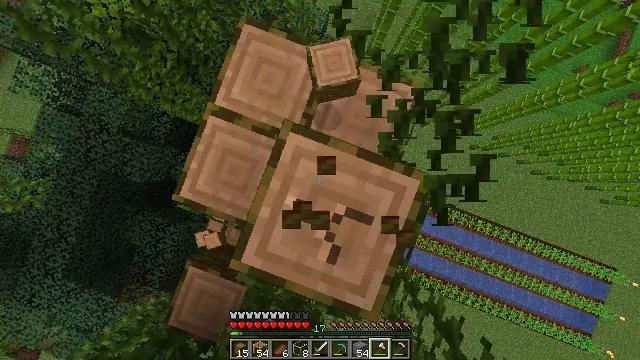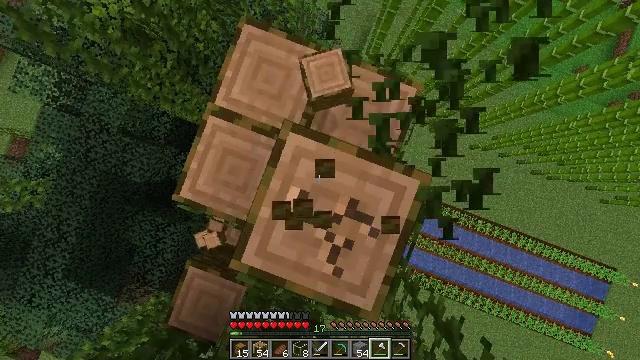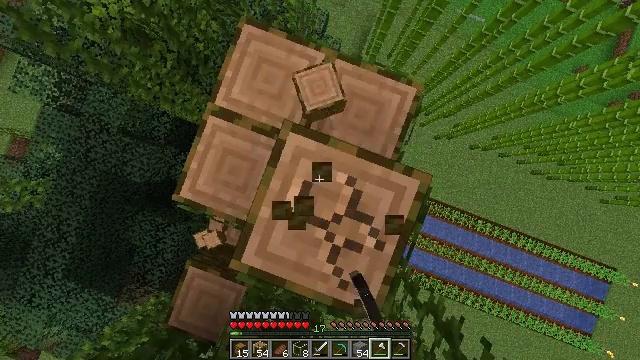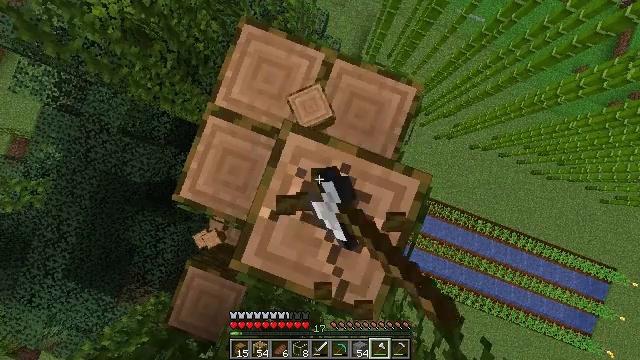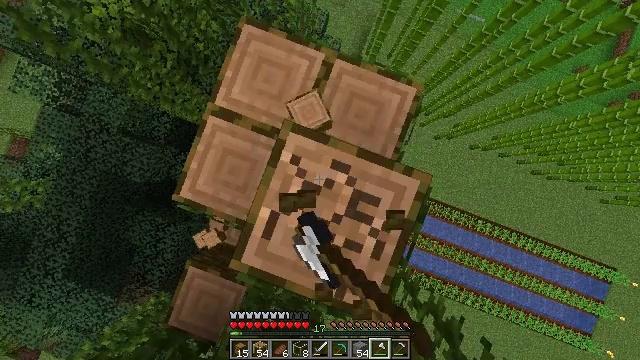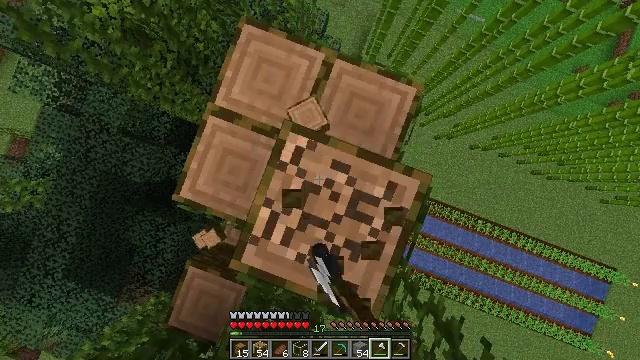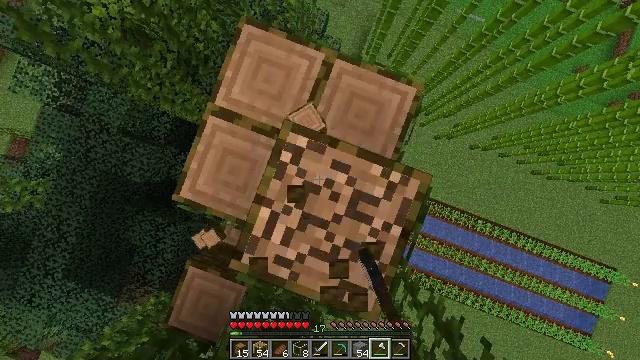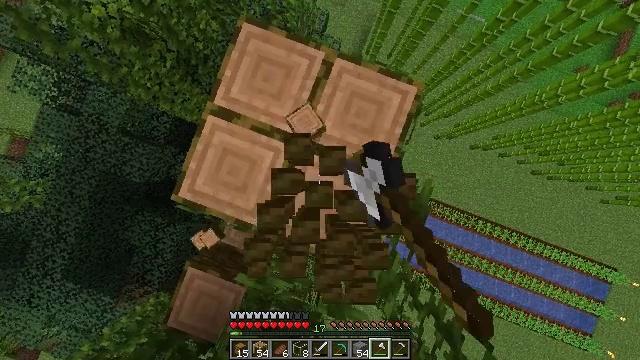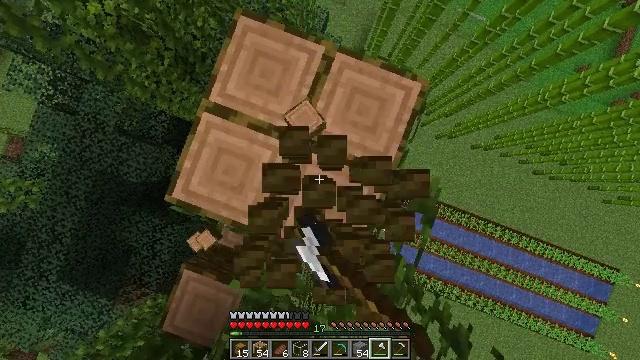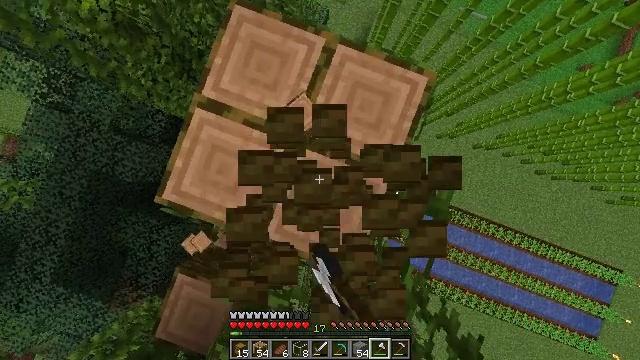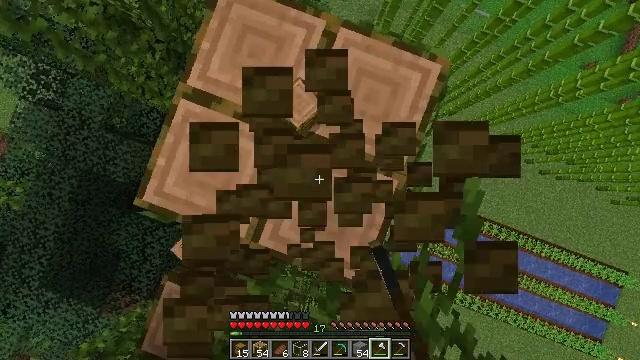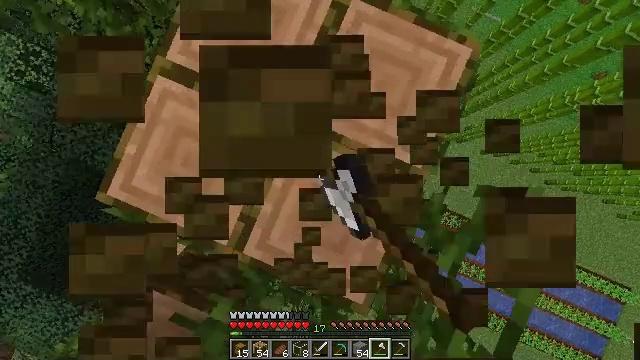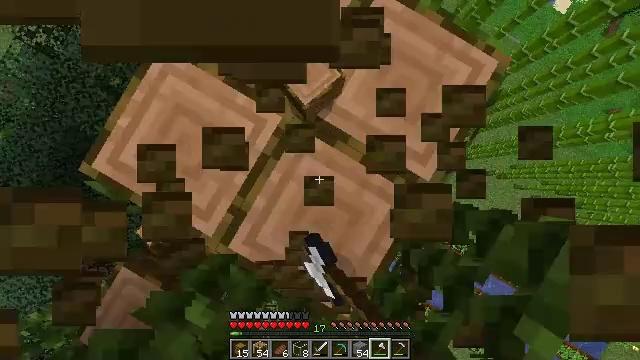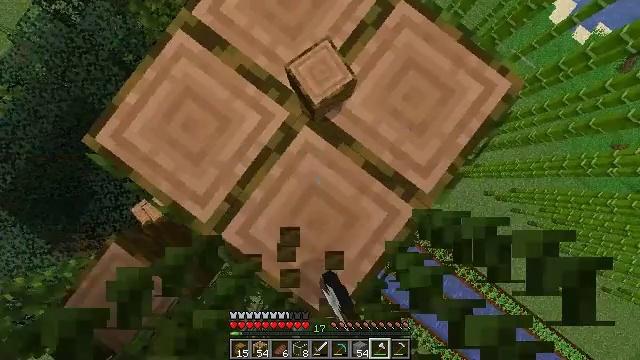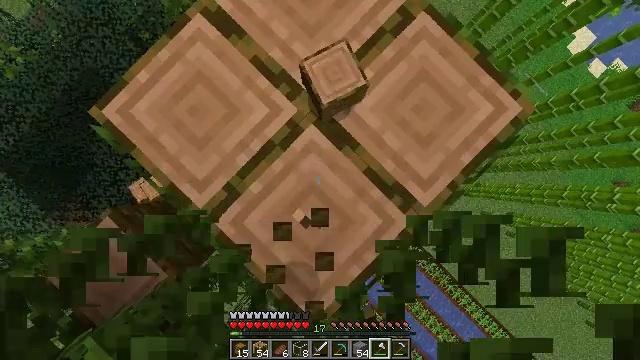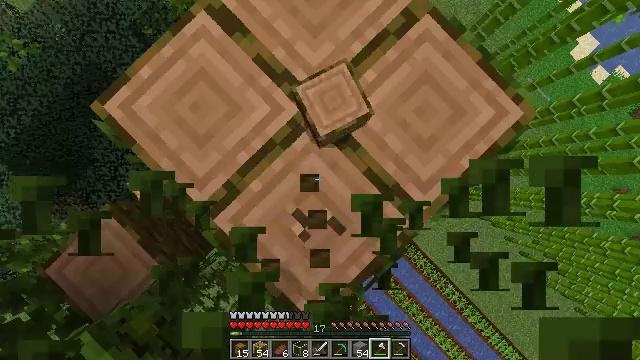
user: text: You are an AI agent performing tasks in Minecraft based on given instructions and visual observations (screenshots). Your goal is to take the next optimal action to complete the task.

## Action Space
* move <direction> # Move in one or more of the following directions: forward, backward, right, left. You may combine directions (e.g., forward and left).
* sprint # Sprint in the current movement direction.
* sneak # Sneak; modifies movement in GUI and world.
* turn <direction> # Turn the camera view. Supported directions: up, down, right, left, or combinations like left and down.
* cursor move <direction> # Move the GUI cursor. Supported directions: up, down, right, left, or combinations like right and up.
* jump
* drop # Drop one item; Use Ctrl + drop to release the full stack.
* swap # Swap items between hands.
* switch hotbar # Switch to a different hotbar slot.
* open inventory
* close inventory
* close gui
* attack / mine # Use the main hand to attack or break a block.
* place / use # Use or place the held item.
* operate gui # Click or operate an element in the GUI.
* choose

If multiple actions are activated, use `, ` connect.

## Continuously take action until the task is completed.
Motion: motion action
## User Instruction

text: Mine the jungle log in the rainforest biome.
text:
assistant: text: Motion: attack / mine
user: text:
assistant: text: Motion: attack / mine
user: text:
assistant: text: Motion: attack / mine
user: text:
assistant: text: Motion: attack / mine
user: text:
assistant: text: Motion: attack / mine
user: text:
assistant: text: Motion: attack / mine
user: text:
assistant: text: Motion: attack / mine
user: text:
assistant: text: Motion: attack / mine
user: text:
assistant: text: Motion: attack / mine
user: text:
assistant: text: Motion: attack / mine
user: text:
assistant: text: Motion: turn left and down, attack / mine
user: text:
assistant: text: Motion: turn left and down, attack / mine
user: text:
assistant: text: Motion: turn left, attack / mine
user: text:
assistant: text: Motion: turn left, attack / mine
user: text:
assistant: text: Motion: turn left, attack / mine
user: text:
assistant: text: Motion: attack / mine
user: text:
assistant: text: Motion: attack / mine
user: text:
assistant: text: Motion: attack / mine
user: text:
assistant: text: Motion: attack / mine
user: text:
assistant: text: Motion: attack / mine
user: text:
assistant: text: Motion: attack / mine
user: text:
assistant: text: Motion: attack / mine
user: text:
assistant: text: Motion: attack / mine
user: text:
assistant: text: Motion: turn left, attack / mine
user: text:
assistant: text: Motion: turn left and up, attack / mine
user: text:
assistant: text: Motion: turn left and up, attack / mine
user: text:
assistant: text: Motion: turn left and up, attack / mine
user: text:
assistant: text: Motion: turn left and up, attack / mine
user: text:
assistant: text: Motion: attack / mine
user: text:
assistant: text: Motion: attack / mine